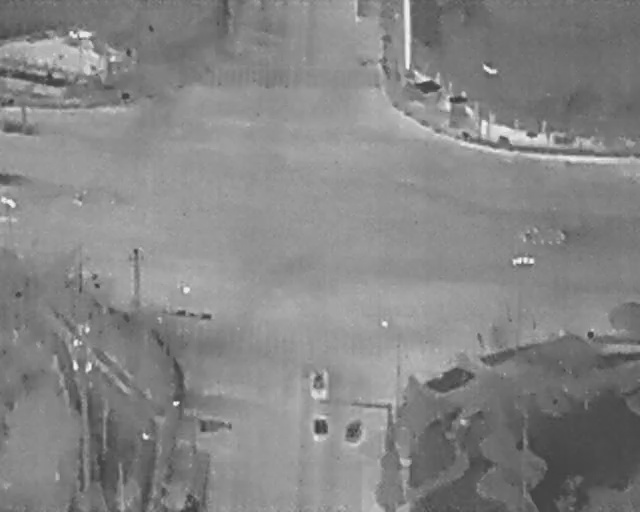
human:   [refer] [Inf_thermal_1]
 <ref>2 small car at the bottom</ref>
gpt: <box>[[48, 81, 52, 85, 2], [53, 82, 57, 85, 25]]</box>

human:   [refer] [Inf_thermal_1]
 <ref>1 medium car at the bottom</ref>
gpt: <box>[[47, 72, 52, 77, 2]]</box>